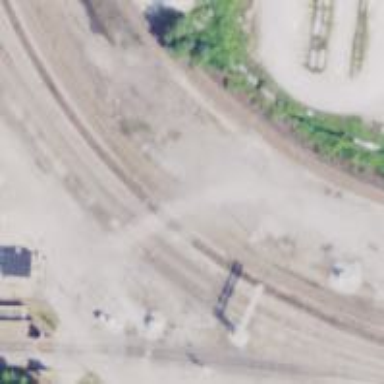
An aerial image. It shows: Railway level crossing.